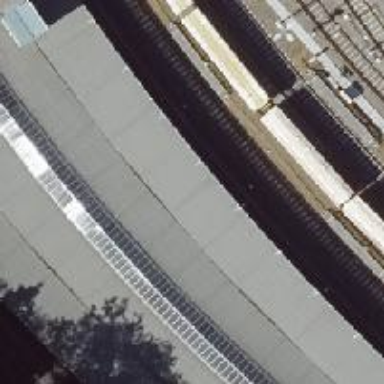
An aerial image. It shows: Platform for public transport at railway station.